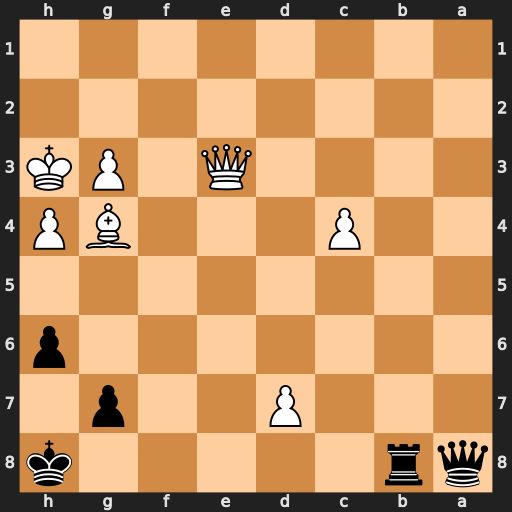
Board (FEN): qr5k/3P2p1/7p/8/2P3BP/4Q1PK/8/8
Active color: b
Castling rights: -
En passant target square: -
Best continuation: Qh1#